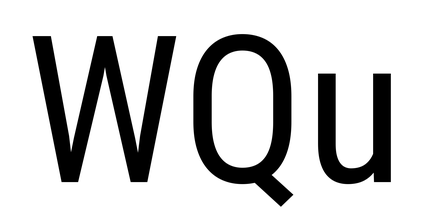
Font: Roboto_Condensed_Regular